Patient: sex F, age 60
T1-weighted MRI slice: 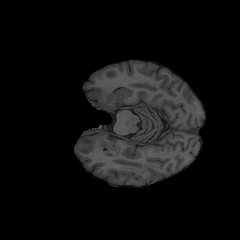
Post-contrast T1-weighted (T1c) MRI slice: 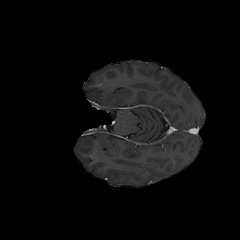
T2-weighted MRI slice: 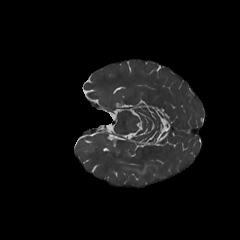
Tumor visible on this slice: yes
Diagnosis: Glioblastoma, IDH-wildtype
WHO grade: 4